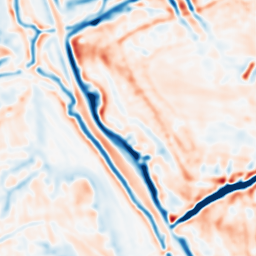
Category: multiscale
Decomposition family: dog
Decomposition parameters: sigma_low: 2
sigma_high: 5
Upsampling method: fft_zeropad
Upsampling parameters: scale: 4
Upsampling scale: 4